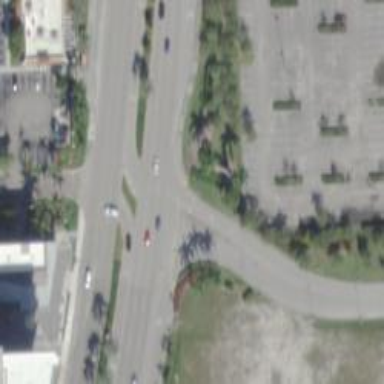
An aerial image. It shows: Asphalt road with primary link designation.